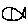
Label: fish